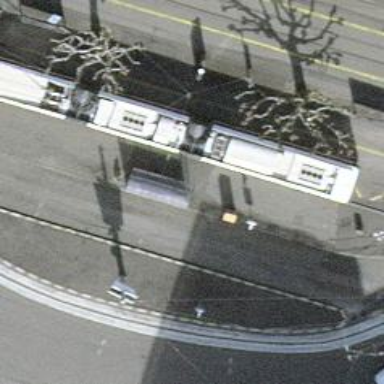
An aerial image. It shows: Bus stop with shelter for trolleybuses.